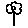
Label: flower